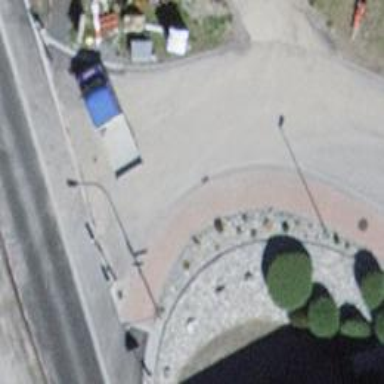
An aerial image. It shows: Uncontrolled crossing on the road.